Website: macys
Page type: delivery-shipping
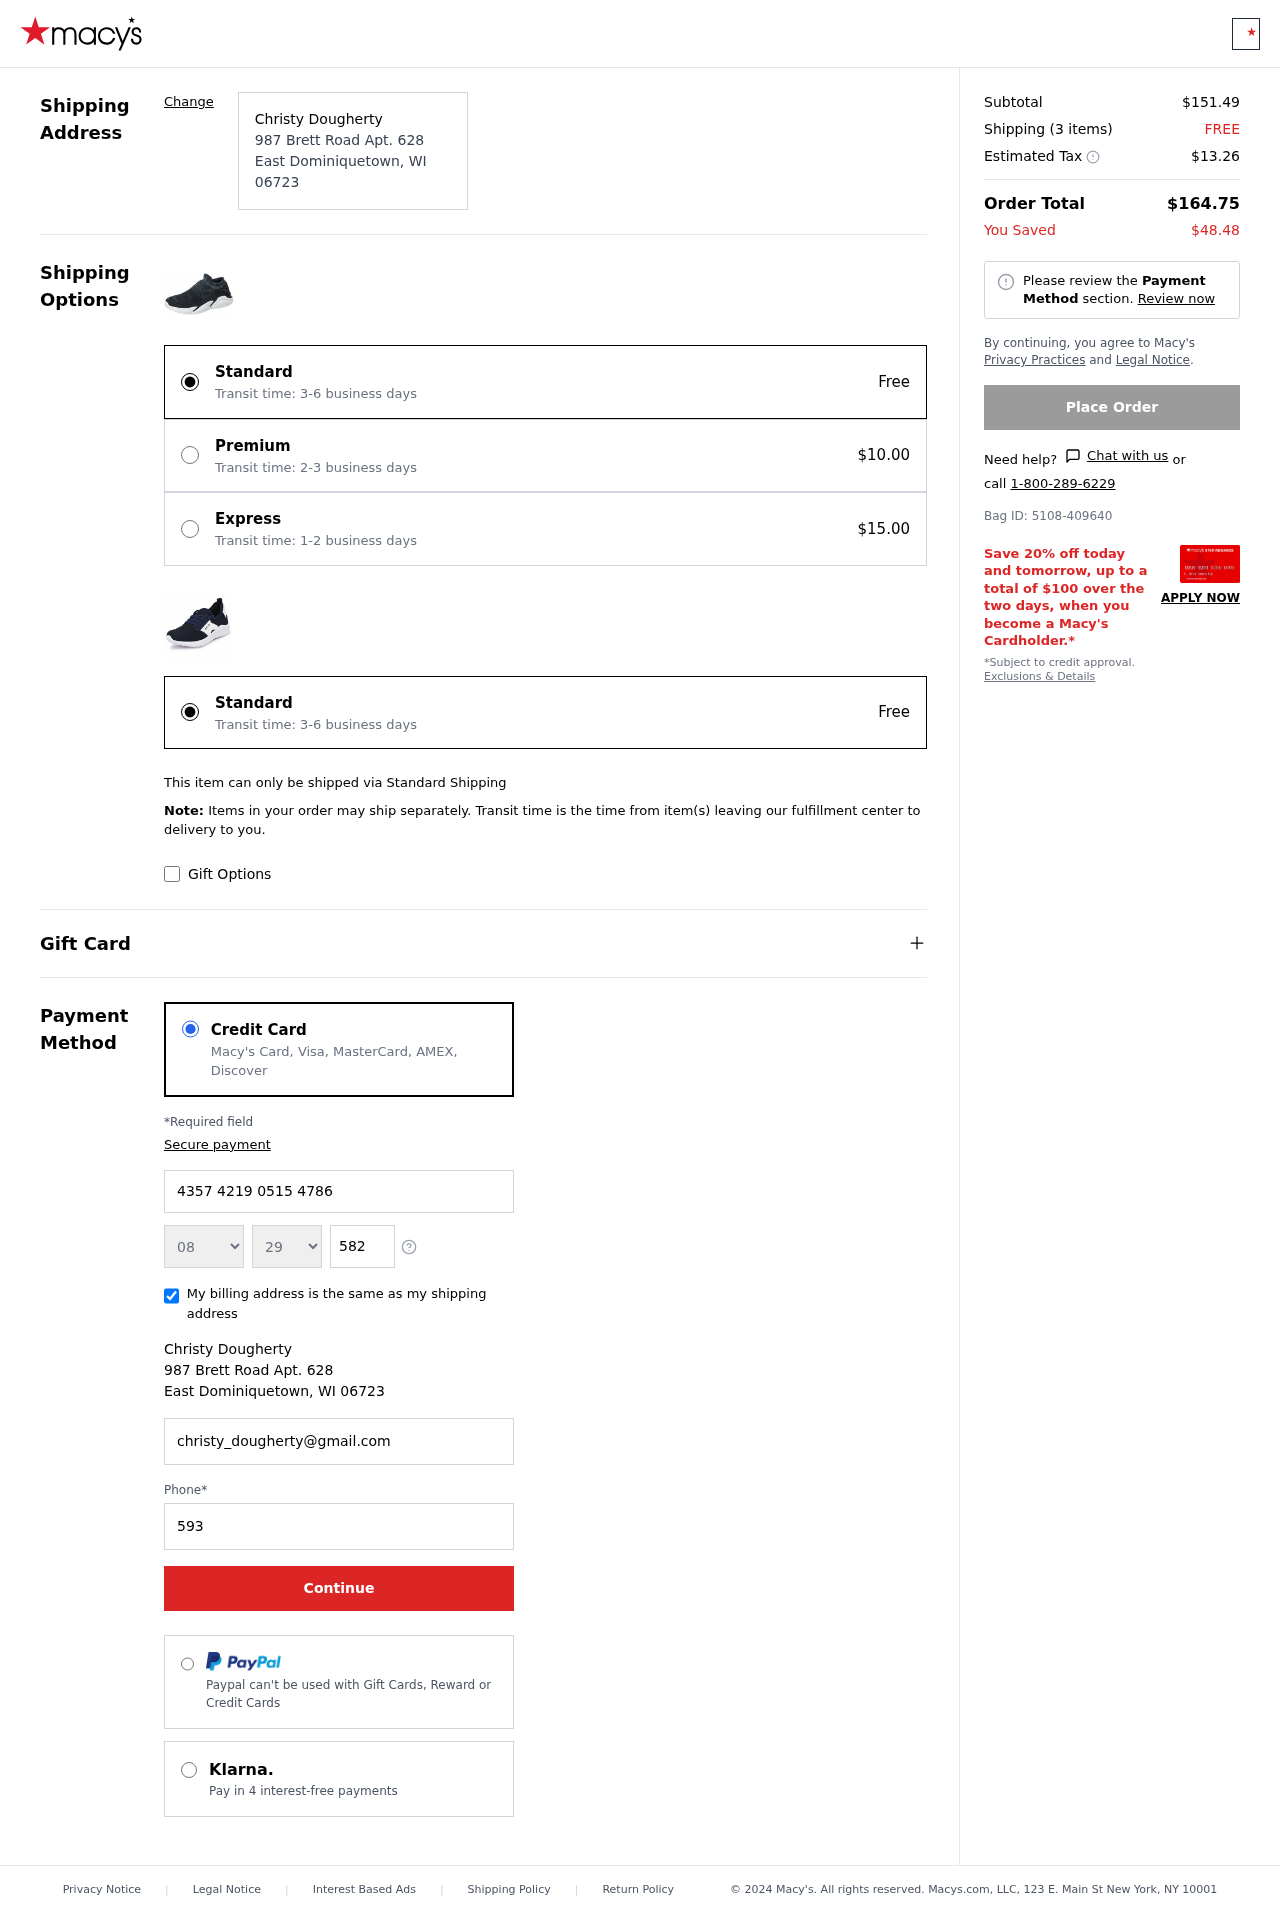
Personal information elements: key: PII_CARD_EXPIRY_MONTH
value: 08
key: PII_CARD_EXPIRY_YEAR
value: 29
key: PII_CITY
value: East Dominiquetown
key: PII_CITY_STATE_ZIP
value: East Dominiquetown, WI 06723
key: PII_FULLNAME
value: Christy Dougherty
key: PII_POSTCODE
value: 06723
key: PII_STATE_ABBR
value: WI
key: PII_STREET
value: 987 Brett Road Apt. 628
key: PII_CARD_NUMBER
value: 4357 4219 0515 4786
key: PII_CARD_CVV
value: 582
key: PII_EMAIL
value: christy_dougherty@gmail.com
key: PII_PHONE
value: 5935337143
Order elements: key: ORDER_SUBTOTAL
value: $151.49
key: ORDER_NUM_ITEMS
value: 3
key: ORDER_SHIPPING_COST
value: FREE
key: ORDER_TAX
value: $13.26
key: ORDER_TOTAL
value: $164.75
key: ORDER_SAVINGS
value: $48.48
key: ORDER_BAG_ID
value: Bag ID: 5108-409640